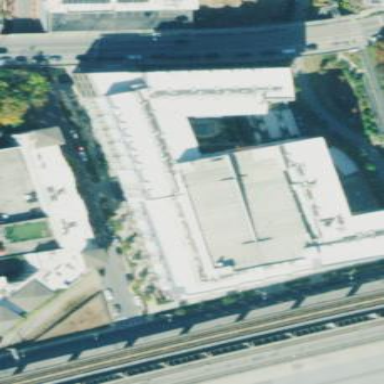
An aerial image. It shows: Multi-storey parking building.